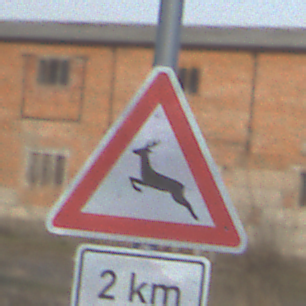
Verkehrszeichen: WildwechselRechts
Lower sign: Entfernungsangaben2
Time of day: SunriseSunset
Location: Outdoor (Suburban)
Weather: PartlyCloudy
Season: Winter
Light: Natural